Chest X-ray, PA view. Patient: 66 years old, sex M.
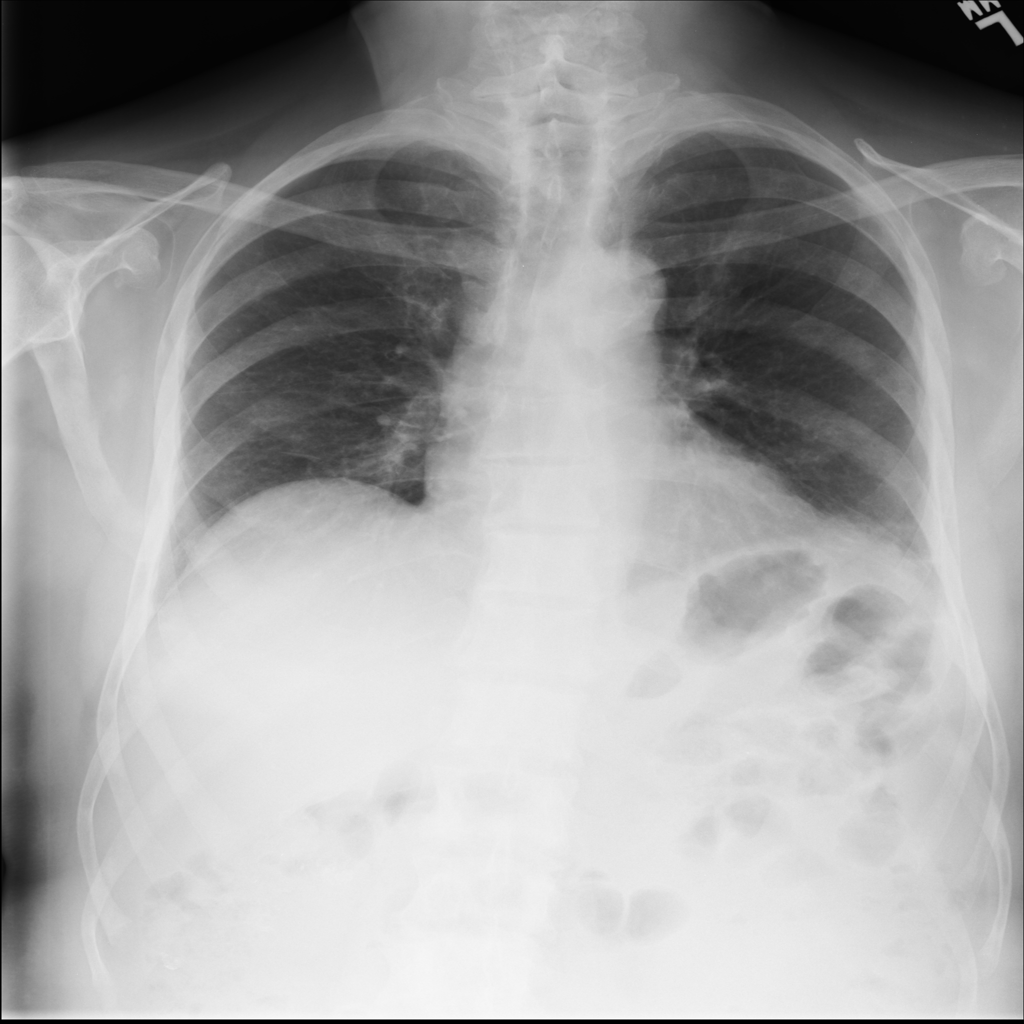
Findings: Effusion